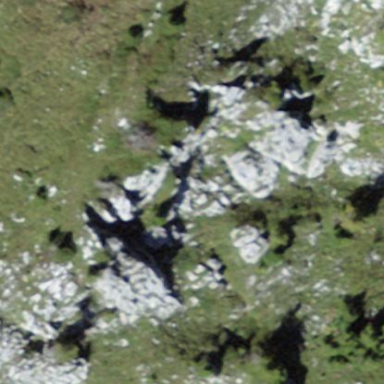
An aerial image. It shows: Landscape of bare rock.